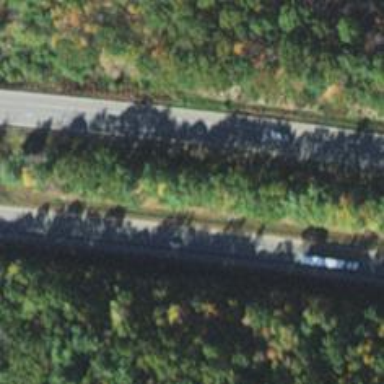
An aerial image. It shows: Asphalt motorway.